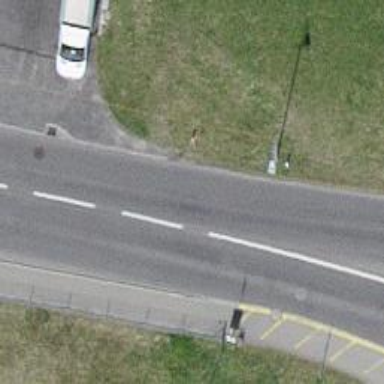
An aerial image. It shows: Public transport stop position.